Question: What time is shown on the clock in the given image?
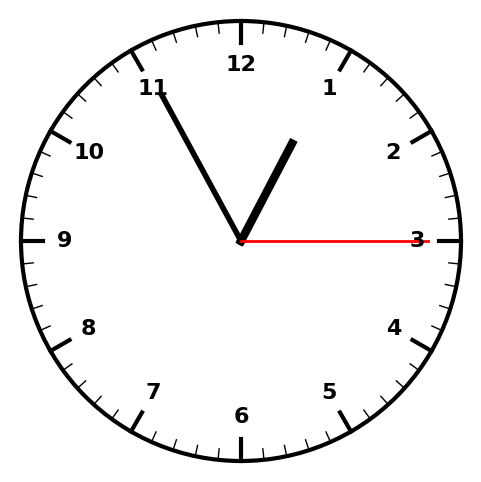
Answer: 12:55:15